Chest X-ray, AP view. Patient: 68 years old, sex F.
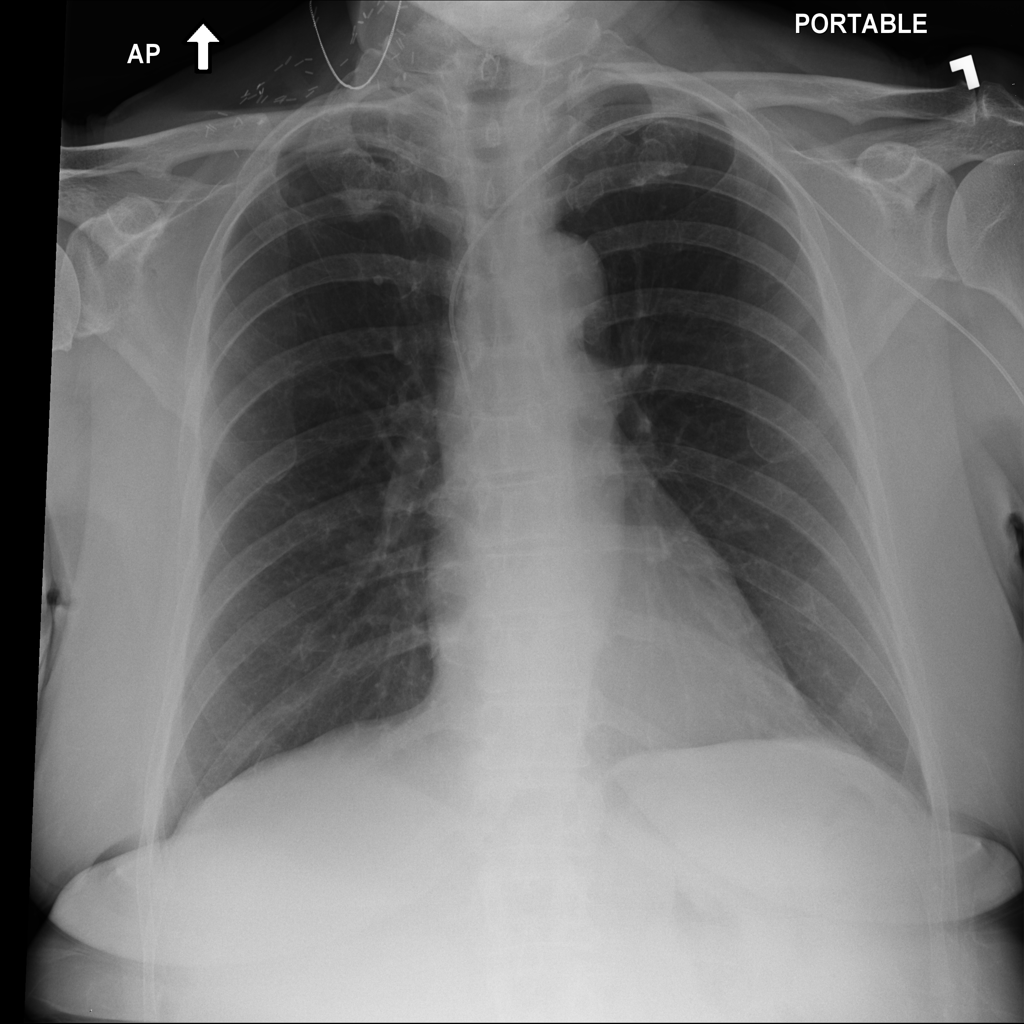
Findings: No Finding